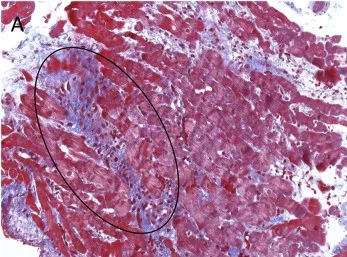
Histopathology and immunohistochemistry of the patient's endomyocardial biopsy. Serial tissue sections of paraffin-embedded endomyocardial biopsies reveal perivascular fibrosis in absence of myocyte necrosis [Masson Trichrome.
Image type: pathology (masson_trichrome)